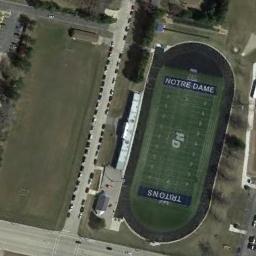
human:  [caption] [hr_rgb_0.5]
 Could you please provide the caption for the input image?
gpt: The ground track field with a gridiron is next to a lawn .

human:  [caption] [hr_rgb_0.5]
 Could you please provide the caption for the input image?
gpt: Several cars were parked near the track .

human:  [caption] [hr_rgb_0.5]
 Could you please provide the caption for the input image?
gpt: Track and field are built on the lawn and surrounded by a lot of vegetation .

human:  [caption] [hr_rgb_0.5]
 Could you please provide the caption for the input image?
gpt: There is a building next to the ground track field .

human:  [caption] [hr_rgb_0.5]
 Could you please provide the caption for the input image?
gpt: There are green lawns around the ground track field with a black track .